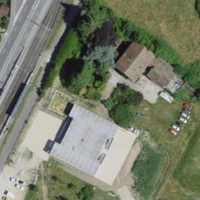
EUNIS habitat code: 55
Species observed at this site:
Oxycarenus lavaterae